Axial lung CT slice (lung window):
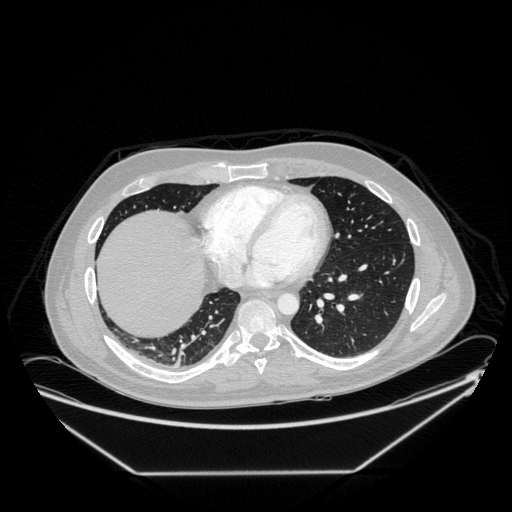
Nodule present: no